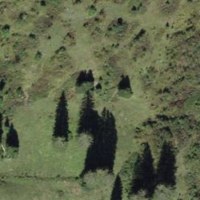
EUNIS habitat code: 23
Species observed at this site:
Miramella alpina